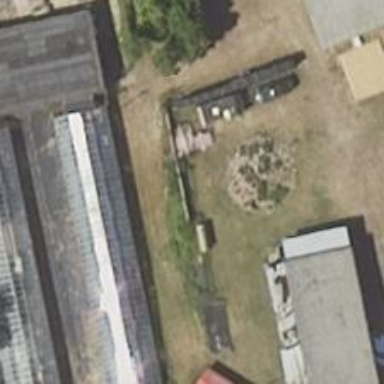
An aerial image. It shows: Garden center.